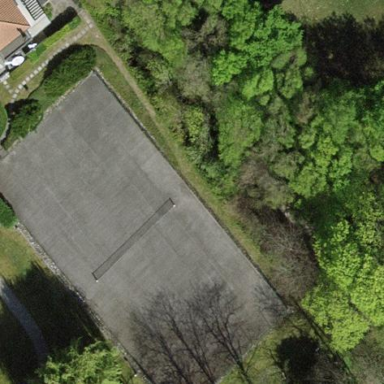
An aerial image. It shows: Tennis court on the leisure land pitch.